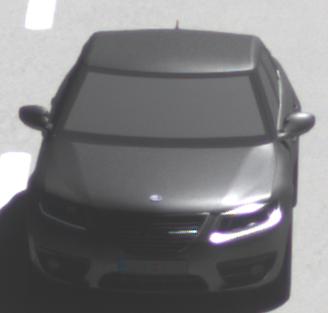
Make: Saab
Model: 5-Sep
Detailed model: 9-5 1.6T
Model produced from: 2010/06
Model produced until: 2011/12
Doors: 4
Color: gray
Road condition: dry road
Daytime: midday
Contrast: high contrast